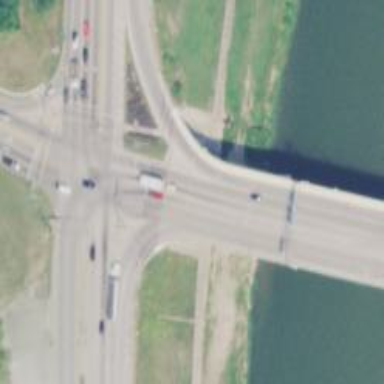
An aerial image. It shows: Beam bridge on secondary road.